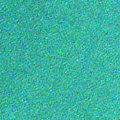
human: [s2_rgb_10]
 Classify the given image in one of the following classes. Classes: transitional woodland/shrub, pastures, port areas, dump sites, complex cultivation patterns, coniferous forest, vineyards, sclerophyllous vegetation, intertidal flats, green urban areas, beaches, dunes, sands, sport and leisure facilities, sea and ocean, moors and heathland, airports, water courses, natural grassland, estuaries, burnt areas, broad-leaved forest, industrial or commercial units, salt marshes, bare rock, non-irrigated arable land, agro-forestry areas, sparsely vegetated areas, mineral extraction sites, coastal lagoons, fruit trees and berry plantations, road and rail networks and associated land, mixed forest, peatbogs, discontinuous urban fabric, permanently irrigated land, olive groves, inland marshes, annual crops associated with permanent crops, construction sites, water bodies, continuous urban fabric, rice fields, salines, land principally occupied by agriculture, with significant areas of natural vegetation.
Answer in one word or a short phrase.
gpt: sea and ocean